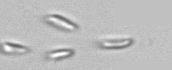
Label: Dinobryon